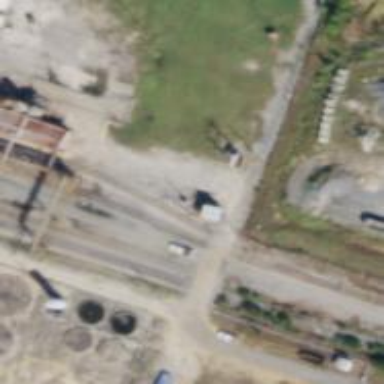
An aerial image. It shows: Rail spur service.